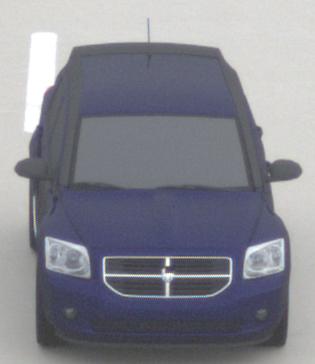
Make: Dodge
Model: Caliber 1.8
Detailed model: Caliber
Model produced from: 2006/06
Model produced until: 2009/03
Doors: 5
Color: blue
Road condition: dry road
Daytime: morning or afternoon
Contrast: low contrast